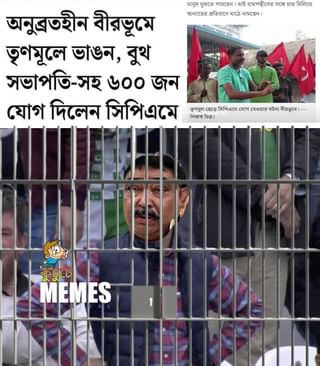
Text: অনুব্রতহীন বীরভূমে তৃণমূলে ভাঙন, বুথ সভাপতি-সহ ৬০০ জন যোগ দিলেন সিপিএমে
Label: Hate
Hate category: Political
Targeted group: Organization